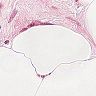
Metastatic tissue present: no